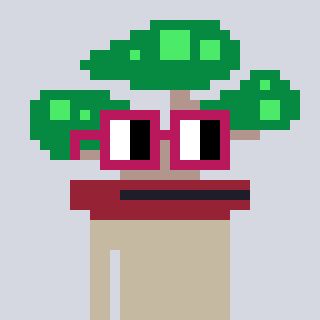
a pixel art character with square dark red glasses, a bonsai-shaped head and a grayscale-colored body on a cool background